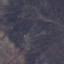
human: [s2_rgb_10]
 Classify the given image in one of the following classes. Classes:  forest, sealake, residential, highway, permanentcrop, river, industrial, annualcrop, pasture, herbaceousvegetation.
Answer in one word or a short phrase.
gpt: HerbaceousVegetation